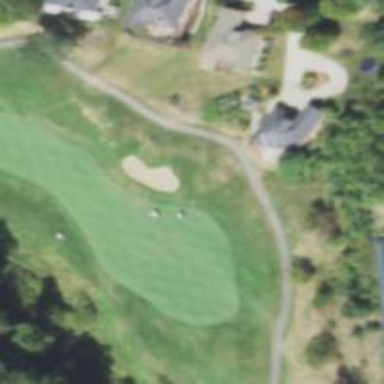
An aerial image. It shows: Golf hole.